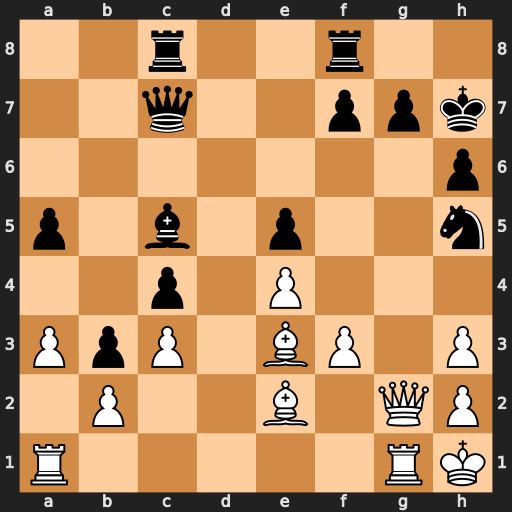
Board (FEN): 2r2r2/2q2ppk/7p/p1b1p2n/2p1P3/PpP1BP1P/1P2B1QP/R5RK
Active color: w
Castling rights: -
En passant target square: -
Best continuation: Bxc5 Qxc5 f4